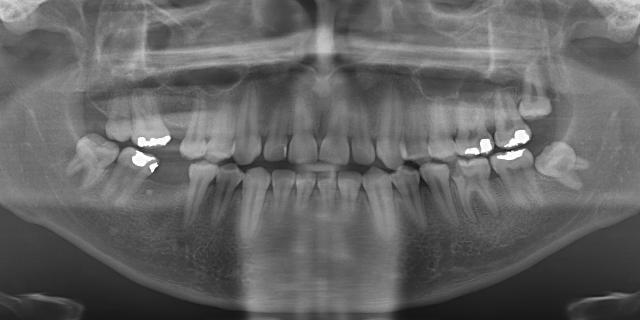
adult